Interaction volume radius: 10 \u00c5
Interaction volume height: 35 \u00c5
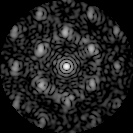
Disorder parameter: 0.5476